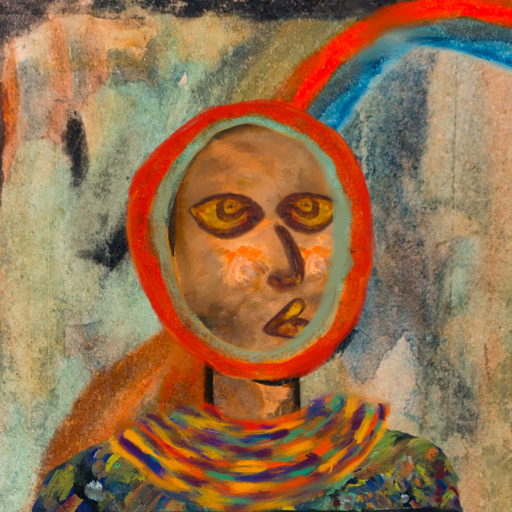
Background: Childish, Head And Neck Side: Gypsy_Queen, Face Side: Comrade, Bust: An_Impression, Hair Side: Sisters, Head Accessory: Blank, Second Necklace: An_Impression_2, Necklace: Blank, Baby: Blank